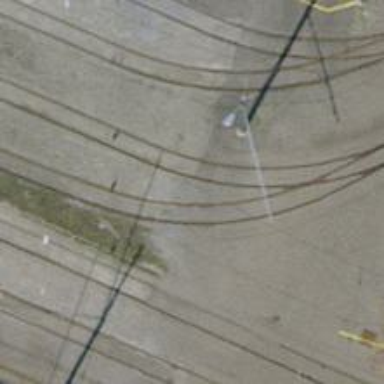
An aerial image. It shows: Tram railway with 1 track passing through service yard. The railway is electrified with contact line.